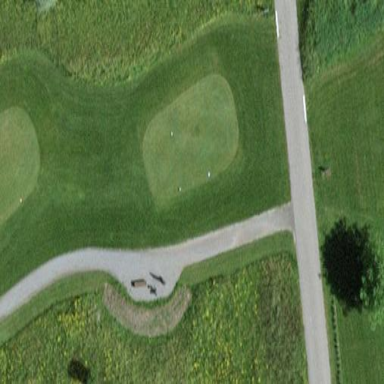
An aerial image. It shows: Golf tee.